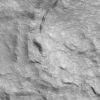
Atmospheric dust classification: not_dusty